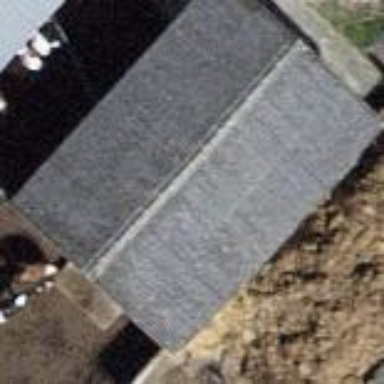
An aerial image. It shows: Building with tile roof.